Question: ## Tables
- -
holds a small list of shifting date ranges that get updated frequently via automation. We have common date ranges (ThisYear, ThisDay, etc) and some more esoteric ranges. This table exists strictly as a way to filter data out of TEST_RUNS in a join.
holds actual data we care about, and has millions of rows. We have a bunch of defined views joining these two tables together, so we can just update the ADMIN_TIME_FILTER table and have the changes propagate to the views. Aside from date, there are no rows that link these two tables together.
## Queries
The problem is that the estimated row count is widly off, resulting in poor performing queries. Here's a simple query the exhibits the bad estimate:
'''
with test as (
SELECT a.* FROM TEST_RUNS a
INNER JOIN ADMIN_TIME_FILTER b ON b.ID = 5 -- ID for ThisYear range
AND a.date_time BETWEEN b.start_date AND b.end_date
)
select count(*) from test
'''
Here's the query plan:

Statistics aren't the problem. I can run the following query and get an accurate row estimate
'''
with test as (
select tr.* from test_runs tr
where tr.date_time between '2012-01-01 00:00:00' and '2012-12-31 00:00:00'
)
select count(*) from test
'''
## Help
Switching away from our join methodology isn't a simple task, so I'm looking for an alternative to improve the row estimate.
Indexed views don't appear to be a viable option due to the performance implications.
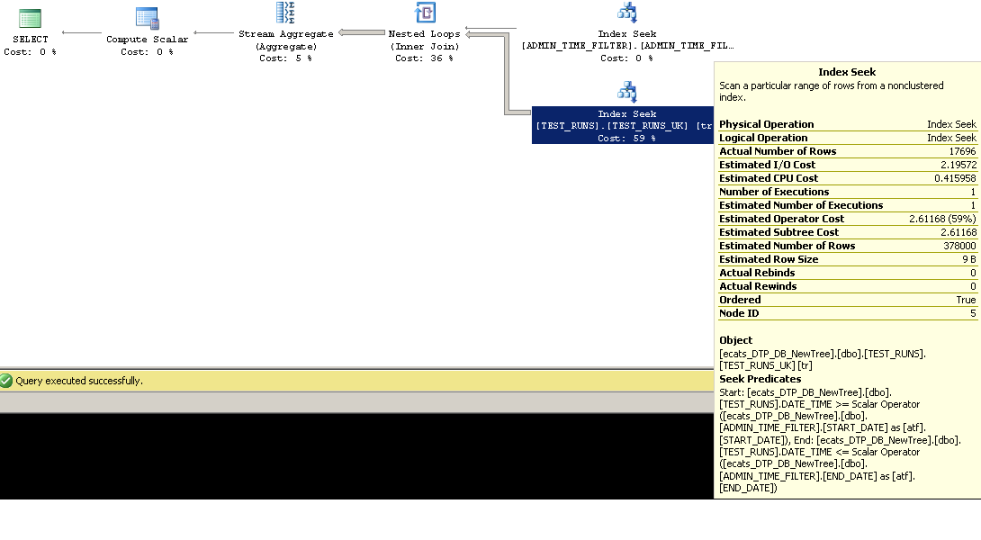
Answer: The problem isn't the row count. Your query is set up as a non-equijoin. There is really no other way for SQL Server to handle the join other than by using nested loops.
If you have an id in the "a" table, the following might help:
'''
with test as (
SELECT a.*
FROM TEST_RUNS a INNER JOIN
ADMIN_TIME_FILTER b
ON a.id = b.id and b.ID = 5 and -- ID for ThisYear range
a.date_time BETWEEN b.start_date AND b.end_date
)
select count(*) from test
'''
By matching on the "id" between the tables, SQL Server can consider other join algorithms, such as merge joins or hash joins.
I suspect that there might be another way to fix this. What is the index on B using? I would suggest (id, start_date, end_date). The engine might be deciding to using an index on the dates to satisfy the query.